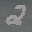
Label: 2